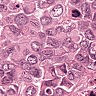
Metastatic tissue present: yes